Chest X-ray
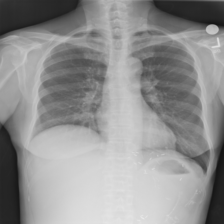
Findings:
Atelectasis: negative
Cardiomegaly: negative
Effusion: negative
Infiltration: positive
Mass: negative
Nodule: negative
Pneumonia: negative
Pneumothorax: negative
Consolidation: negative
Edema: negative
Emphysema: negative
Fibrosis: negative
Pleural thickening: negative
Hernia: negative